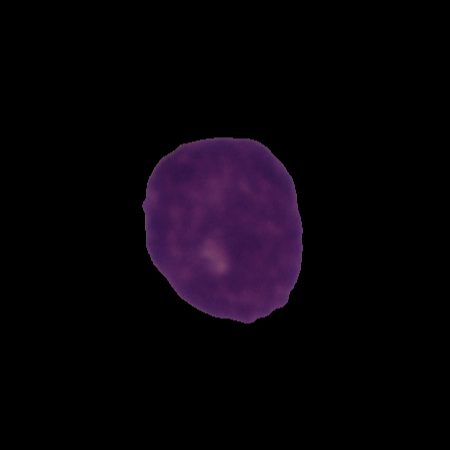
Label: cancer